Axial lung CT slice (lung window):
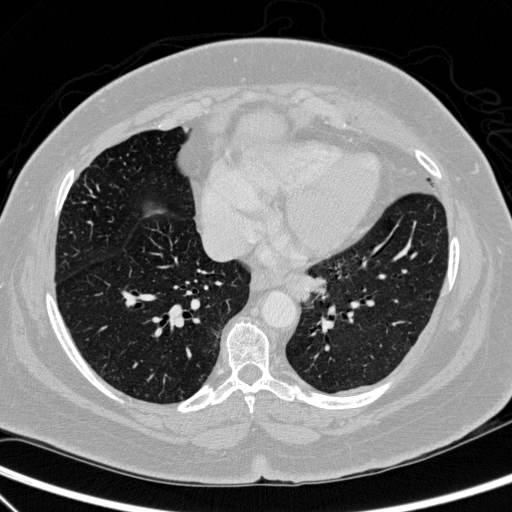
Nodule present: no